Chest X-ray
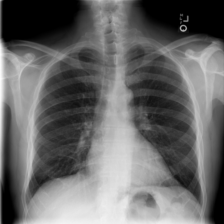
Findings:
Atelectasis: negative
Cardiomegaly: negative
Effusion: negative
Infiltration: negative
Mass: negative
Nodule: negative
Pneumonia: negative
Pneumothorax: negative
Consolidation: negative
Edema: negative
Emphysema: negative
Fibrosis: negative
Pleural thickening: negative
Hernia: negative